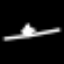
Label: airplane